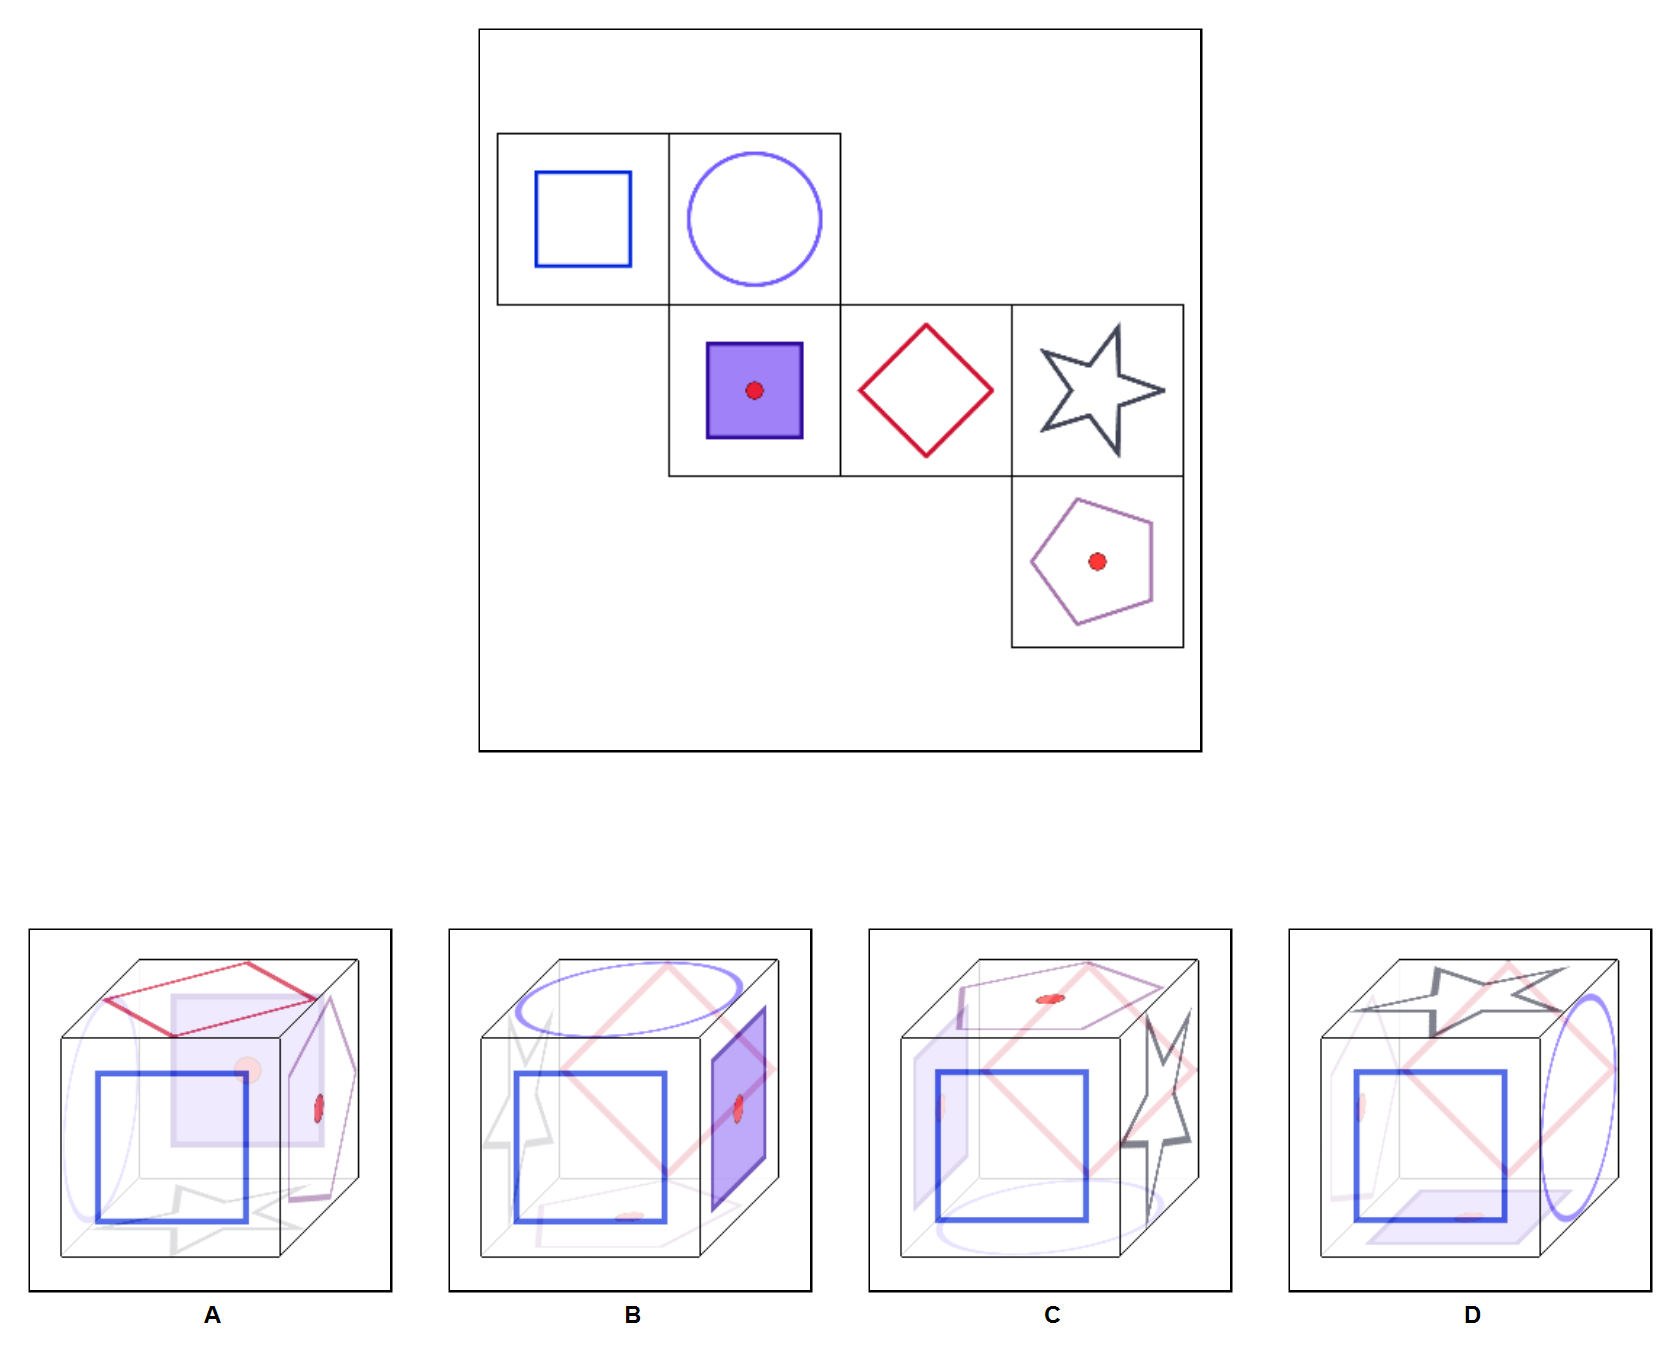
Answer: A